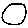
Label: circle